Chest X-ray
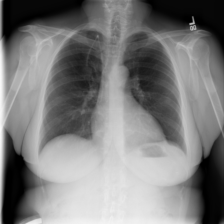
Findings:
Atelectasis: negative
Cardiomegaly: negative
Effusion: negative
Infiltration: negative
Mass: negative
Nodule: negative
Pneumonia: negative
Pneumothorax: negative
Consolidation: negative
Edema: negative
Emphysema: negative
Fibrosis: negative
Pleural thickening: negative
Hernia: negative